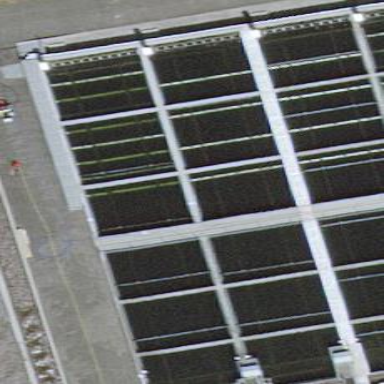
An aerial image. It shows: Image of wastewater.